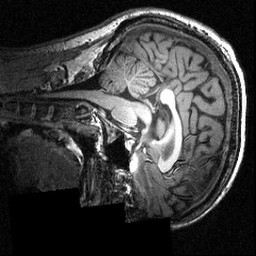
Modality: T1w
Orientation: sagittal
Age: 24
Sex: male
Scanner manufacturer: siemens
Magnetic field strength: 3.951 T
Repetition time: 1.5 s
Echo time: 0.00335 s